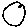
Label: moon